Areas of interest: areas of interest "West Area of Dianhu Lake Resort"
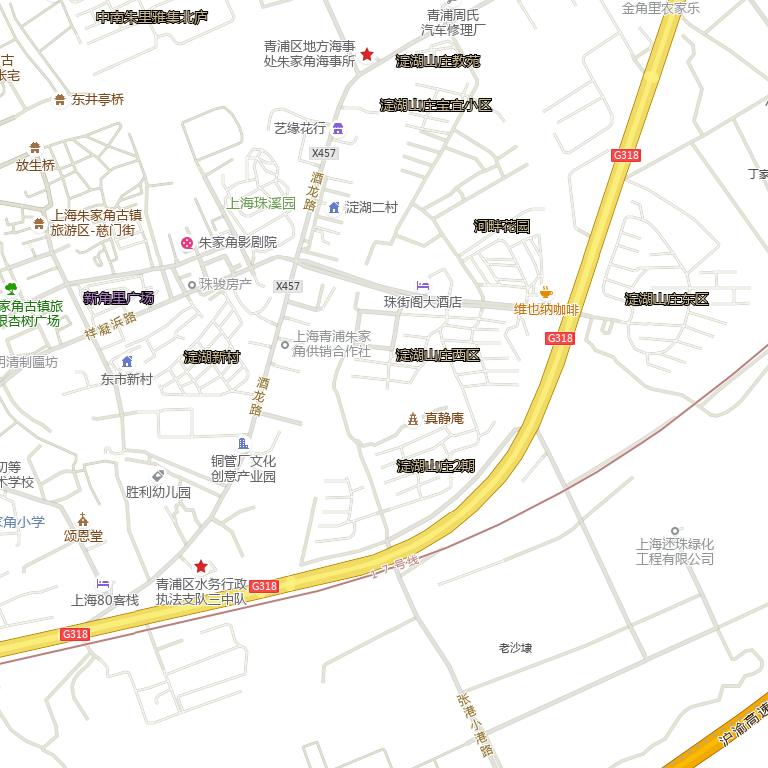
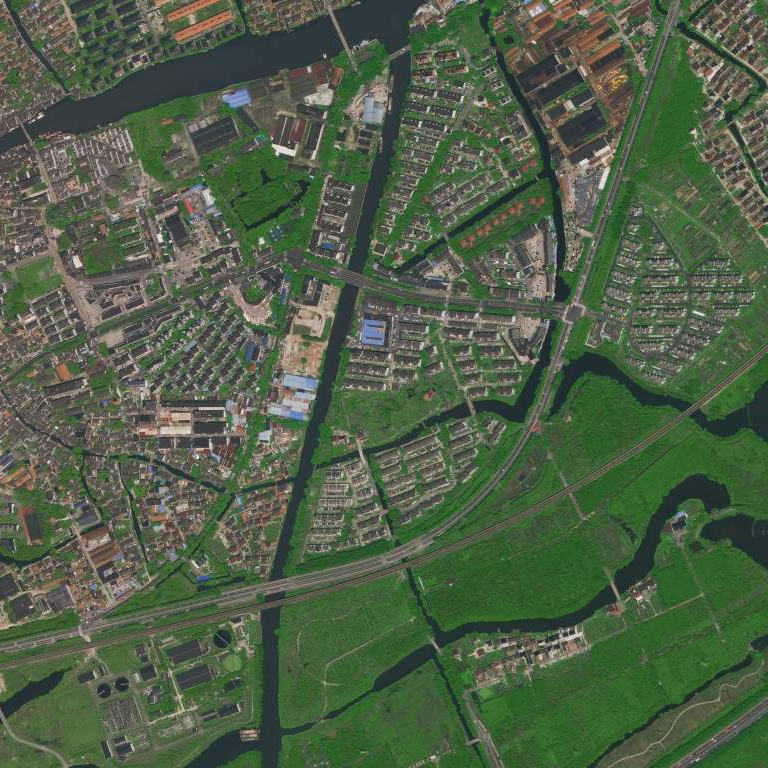